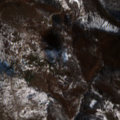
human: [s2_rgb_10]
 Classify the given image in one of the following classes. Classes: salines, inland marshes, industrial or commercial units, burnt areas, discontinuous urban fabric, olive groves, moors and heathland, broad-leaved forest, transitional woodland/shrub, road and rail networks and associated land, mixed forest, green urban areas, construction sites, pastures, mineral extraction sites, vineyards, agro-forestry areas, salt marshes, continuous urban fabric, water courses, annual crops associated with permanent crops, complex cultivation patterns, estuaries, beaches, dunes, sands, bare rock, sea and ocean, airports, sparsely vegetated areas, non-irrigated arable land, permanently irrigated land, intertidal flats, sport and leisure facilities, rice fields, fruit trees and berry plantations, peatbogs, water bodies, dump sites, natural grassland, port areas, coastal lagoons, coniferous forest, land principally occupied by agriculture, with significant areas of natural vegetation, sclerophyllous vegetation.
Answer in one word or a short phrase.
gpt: pastures, land principally occupied by agriculture, with significant areas of natural vegetation, broad-leaved forest, natural grassland, transitional woodland/shrub